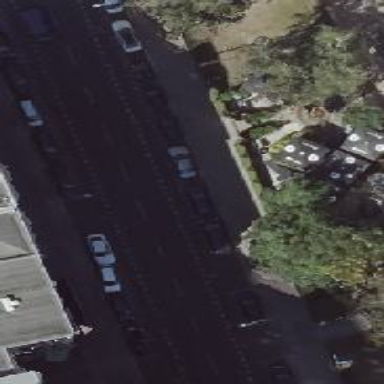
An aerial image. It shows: Sidewalk.